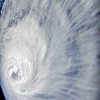
Label: cloud